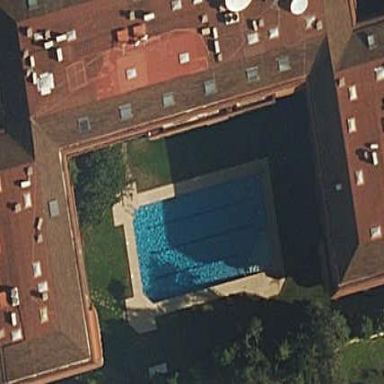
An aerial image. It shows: Swimming pool located in leisure land.